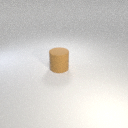
large brown rubber cylinder